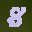
Label: 8